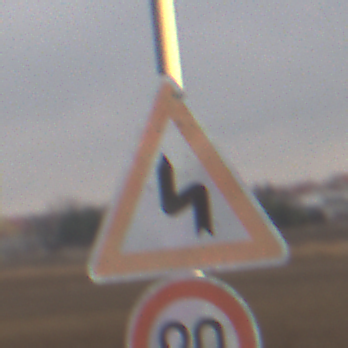
Verkehrszeichen: DoppelkurveZunaechstLinks
Zusatzzeichen unten: Geschwindigkeit90
Umgebung: Outdoor, RoadRail
Tageszeit: Midday
Wetter: Overcast
Licht: Natural
Jahreszeit: NotSpecified
Kontrast: LowContrast